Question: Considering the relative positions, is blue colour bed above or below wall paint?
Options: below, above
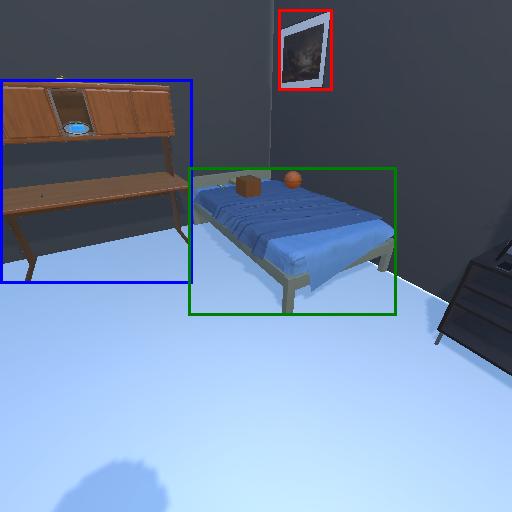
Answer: below